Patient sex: M
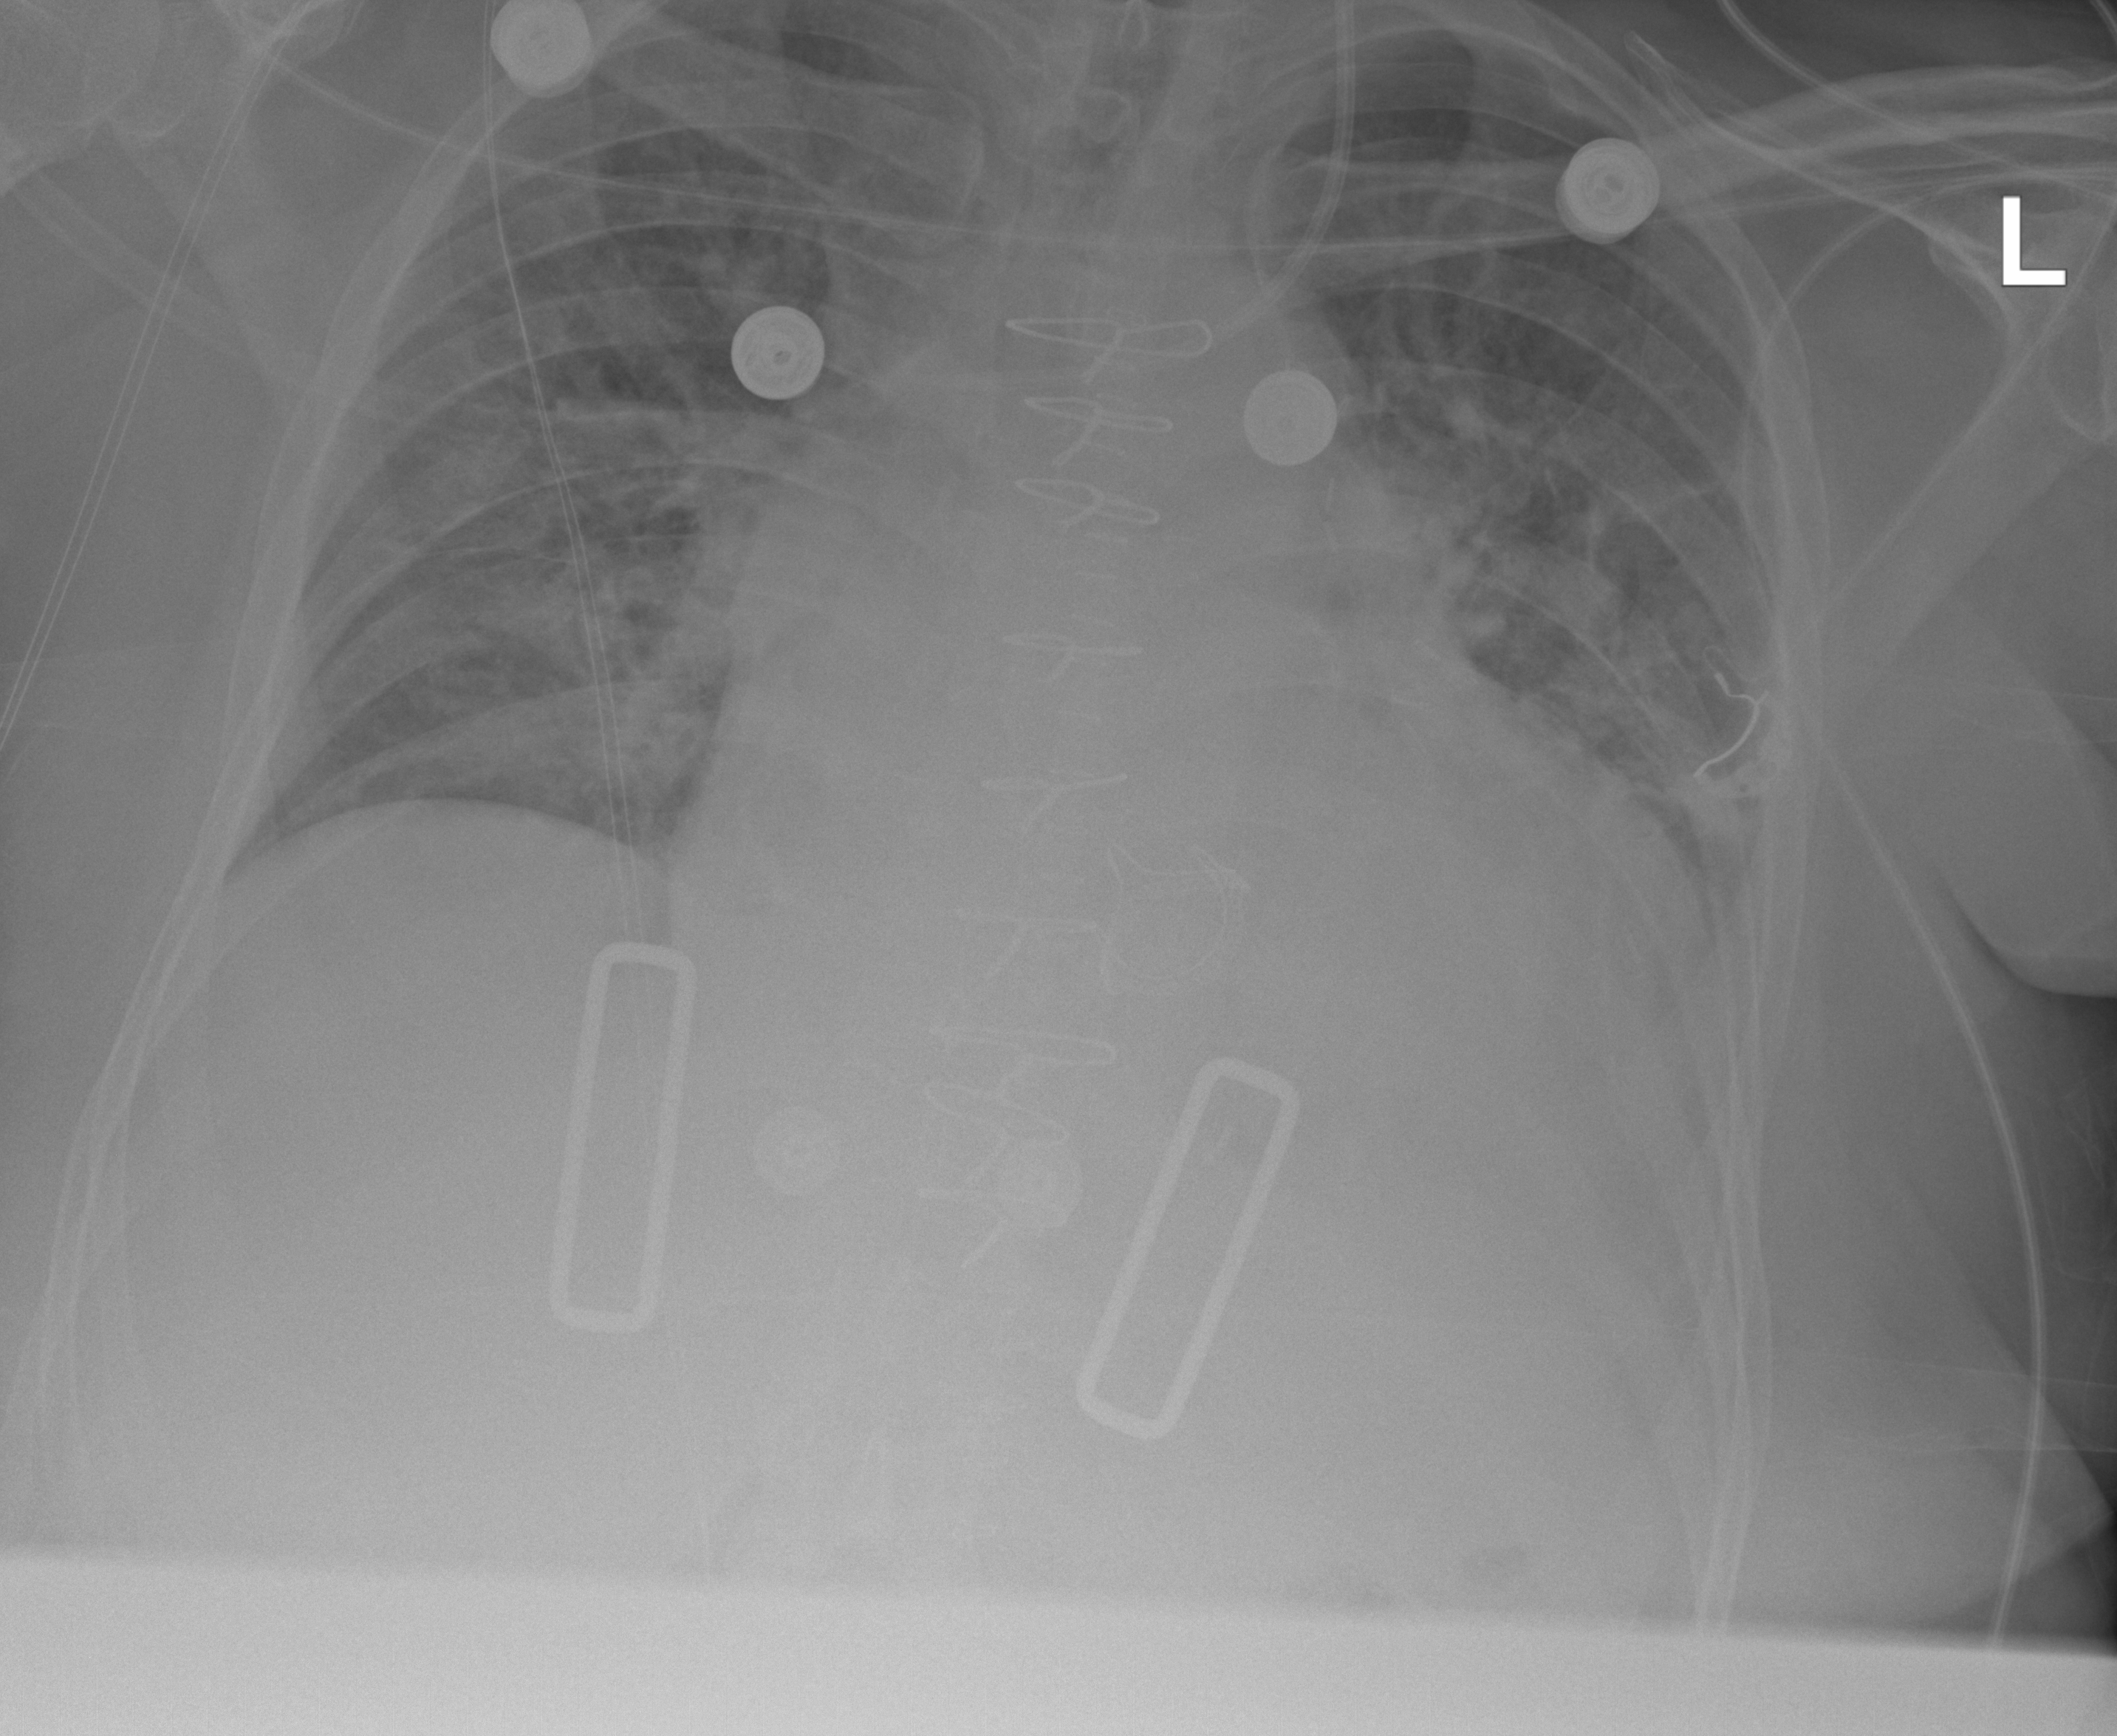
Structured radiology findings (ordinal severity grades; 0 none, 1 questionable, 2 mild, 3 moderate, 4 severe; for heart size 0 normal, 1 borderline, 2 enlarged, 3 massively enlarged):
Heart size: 2
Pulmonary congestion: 2
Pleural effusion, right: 0
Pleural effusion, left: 2
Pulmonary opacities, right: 2
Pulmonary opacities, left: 2
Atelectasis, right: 0
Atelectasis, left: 2